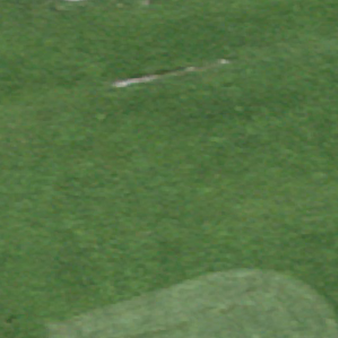
Label: other